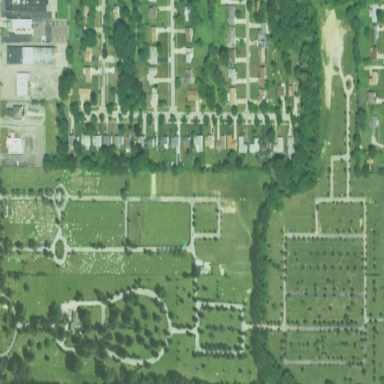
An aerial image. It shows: Graveyard used as cemetery.